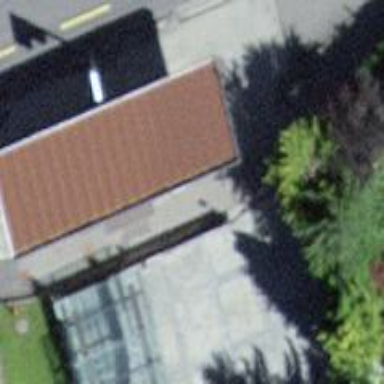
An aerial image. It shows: Fuel station.